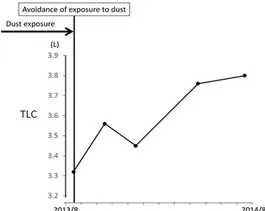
Serial changes in pulmonary function in Case 2. TLC.
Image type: pathology (masson_trichrome)